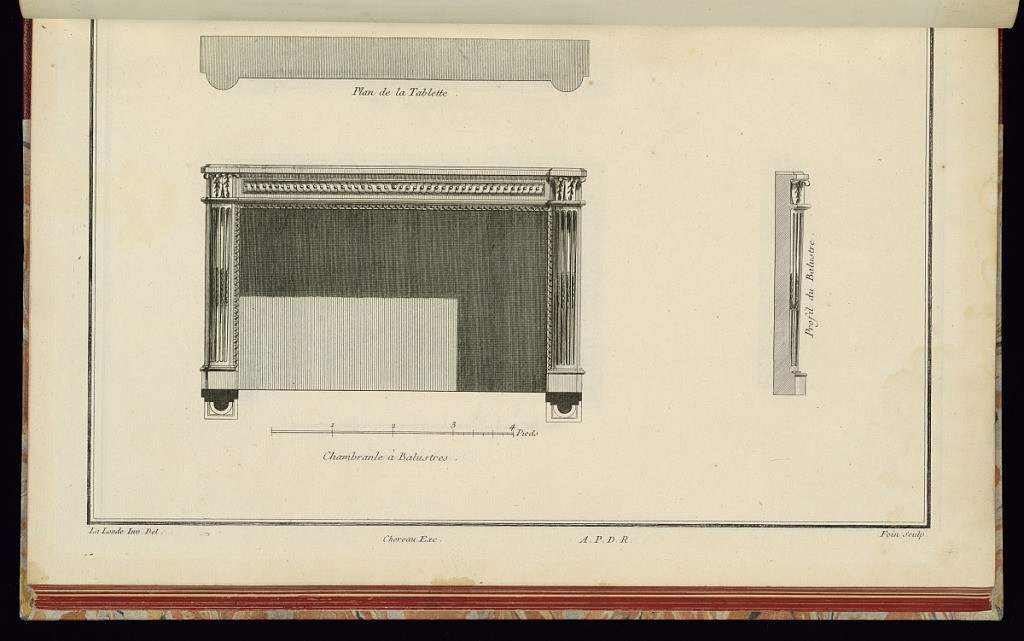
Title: Chambranle à Balustres.
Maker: Richard de Lalonde, French, active 1780–96
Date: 1775-1788
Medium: Etching on off-white laid paper
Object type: Print
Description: Elevation of a doorframe design. Either side has a fluted baluster with a Corinthian capital, and a band of guilloche along the top. Below the elevation is a scale bar of four French feet ("4 Pieds"). The profile of the baluster is on the right of the plate, and a cross section of the top shelf is above the elevation. The plate is signed and numbered, although the lettering of the plate is not evident in the crease of the album.